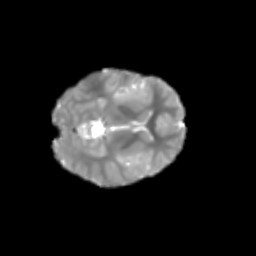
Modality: T2w
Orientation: axial
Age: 6
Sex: male
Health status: healthy